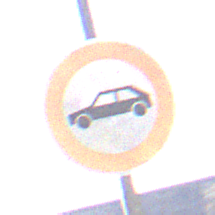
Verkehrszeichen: VerbotPersonenkraftwagen
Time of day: MorningAfternoon
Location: Outdoor (Nature)
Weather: PartlyCloudy
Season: NotSpecified
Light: Natural